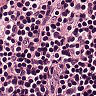
Metastatic tissue present: no